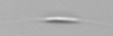
Label: Cylindrotheca_morphotype1